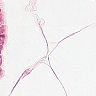
Metastatic tissue present: no